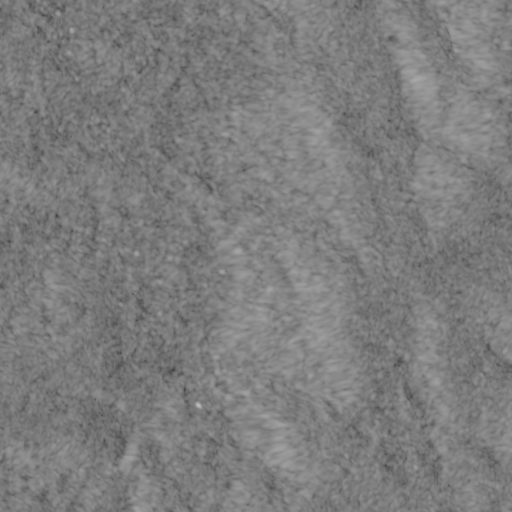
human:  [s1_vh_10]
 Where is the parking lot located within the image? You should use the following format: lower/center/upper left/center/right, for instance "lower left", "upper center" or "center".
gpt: The parking lot is located in the upper left of the image.
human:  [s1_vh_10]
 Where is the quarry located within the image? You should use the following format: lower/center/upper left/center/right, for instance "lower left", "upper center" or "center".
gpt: The quarry is located in the upper right of the image.
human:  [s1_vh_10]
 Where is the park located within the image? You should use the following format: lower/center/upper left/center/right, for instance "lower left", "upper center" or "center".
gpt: There is no park in the image.

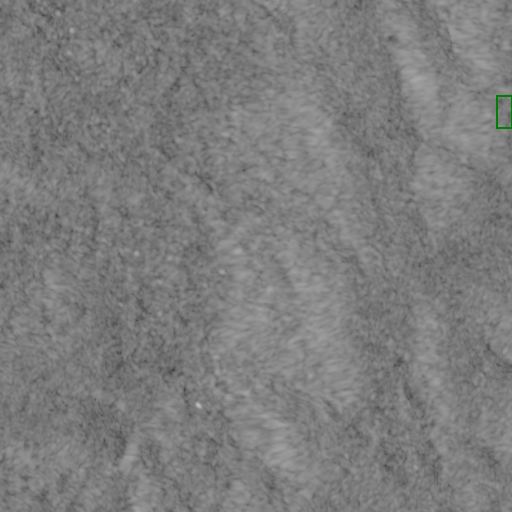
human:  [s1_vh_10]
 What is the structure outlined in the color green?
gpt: The structure outlined in green is a quarry.
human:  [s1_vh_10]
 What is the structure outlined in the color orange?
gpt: There is no orange outline.